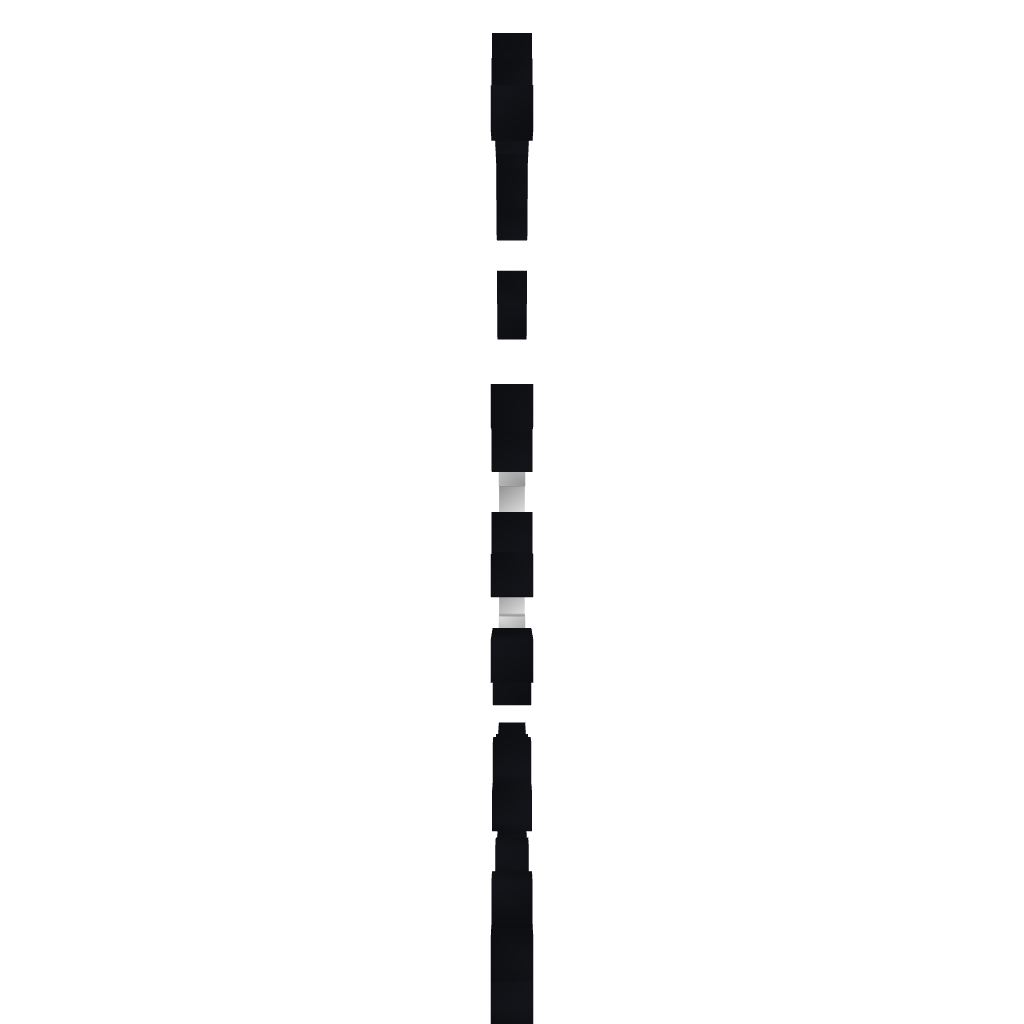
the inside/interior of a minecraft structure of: Ryu (Street Fighter x Mega Man)